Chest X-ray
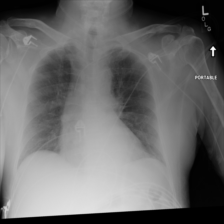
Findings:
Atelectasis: positive
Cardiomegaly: negative
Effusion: positive
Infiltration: negative
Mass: negative
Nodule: negative
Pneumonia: negative
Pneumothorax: negative
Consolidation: negative
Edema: negative
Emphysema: negative
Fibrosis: negative
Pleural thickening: negative
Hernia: negative